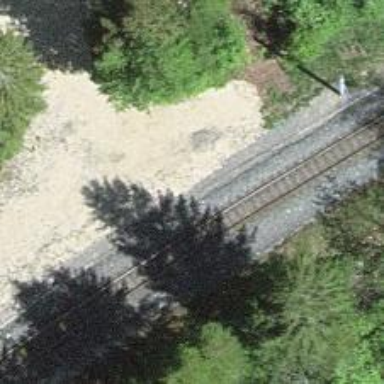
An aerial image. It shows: Narrow-gauge railway with 1 track. The tracks are electrified with contact line.